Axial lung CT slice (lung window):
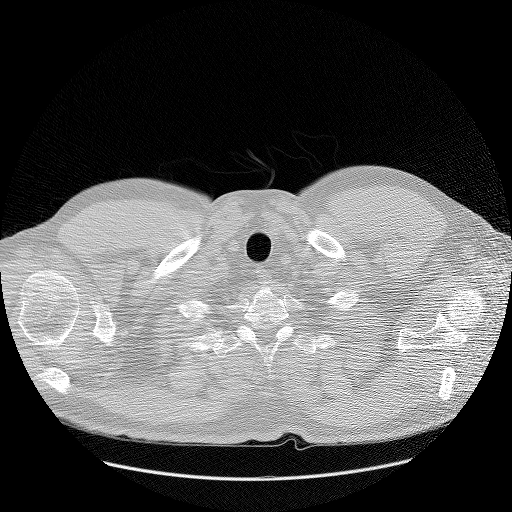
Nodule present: no